Question:
The code I used to Produce This is the same as the one WITHOUT this problem
(just pulling from a different database column)
'''
if (!string.IsNullOrEmpty(childspec.titlew)) {
wtitle = childspec.titlew;
ltlMasterPageTitle.Text = HttpUtility.HtmlDecode(wtitle) + "";
} else {
wtitle = childspec.laytitle;
ltlMasterPageTitle.Text = "Company Name - " + HttpUtility.HtmlDecode(wtitle);
}
'''
here is the code that does the output.
When its the ELSE case then the content does not have a wrapper around this
not sure if this is a serious SEO issue as well**
ALSO how do i this space infront of the text?
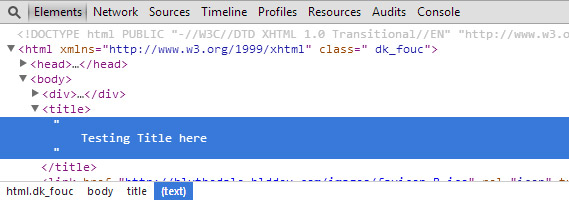
Answer: I still don't know where the extra space came from but I just applied
'''
Trim()
'''
again before the output code and it removed all extra spacing and quotes